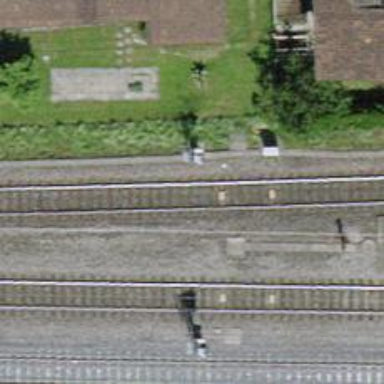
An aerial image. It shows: Single railway track with electrification through contact line.